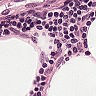
Metastatic tissue present: no